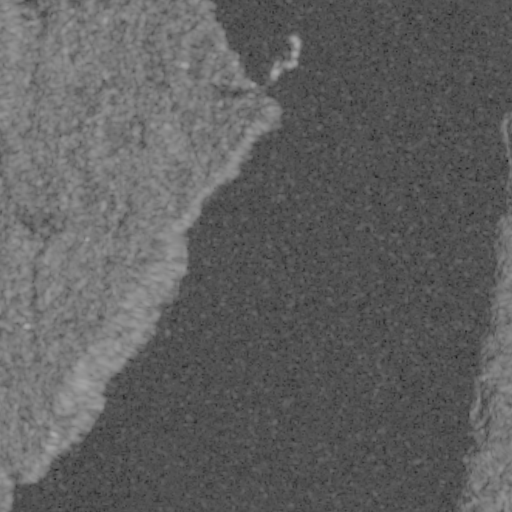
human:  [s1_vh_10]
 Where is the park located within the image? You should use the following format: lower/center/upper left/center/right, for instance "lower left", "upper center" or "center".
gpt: The park is located in the upper left of the image.
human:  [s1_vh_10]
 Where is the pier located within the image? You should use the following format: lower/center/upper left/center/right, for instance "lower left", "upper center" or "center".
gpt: The pier is located in the upper center of the image.
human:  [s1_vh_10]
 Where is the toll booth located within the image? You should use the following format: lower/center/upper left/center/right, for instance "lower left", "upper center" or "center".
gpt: The toll booth is located in the upper center of the image.
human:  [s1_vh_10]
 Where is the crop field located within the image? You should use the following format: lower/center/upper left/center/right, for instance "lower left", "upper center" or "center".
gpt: There is no crop field in the image.

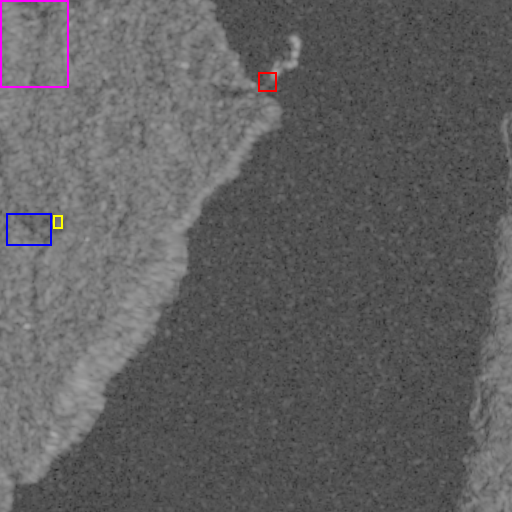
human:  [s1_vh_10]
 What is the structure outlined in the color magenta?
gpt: The structure outlined in magenta is a park.
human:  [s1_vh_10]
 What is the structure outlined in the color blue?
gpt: The structure outlined in blue is a parking lot.
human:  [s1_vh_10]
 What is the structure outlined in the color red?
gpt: The structure outlined in red is a pier.
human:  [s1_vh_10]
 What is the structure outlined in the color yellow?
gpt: The structure outlined in yellow is a building.
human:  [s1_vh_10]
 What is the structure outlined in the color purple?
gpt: There is no purple outline.